Question: I installed artifactory (2.6.5) at a linux server. Started it and now i want to configure some stuff over the webinterface. But the webinterface doesnt look like it should.
Only thing I edit after the installation was the default port in the jetty.xml file.
No idea what the reason for this look (see Screenshot) is. So any help is appreciated.

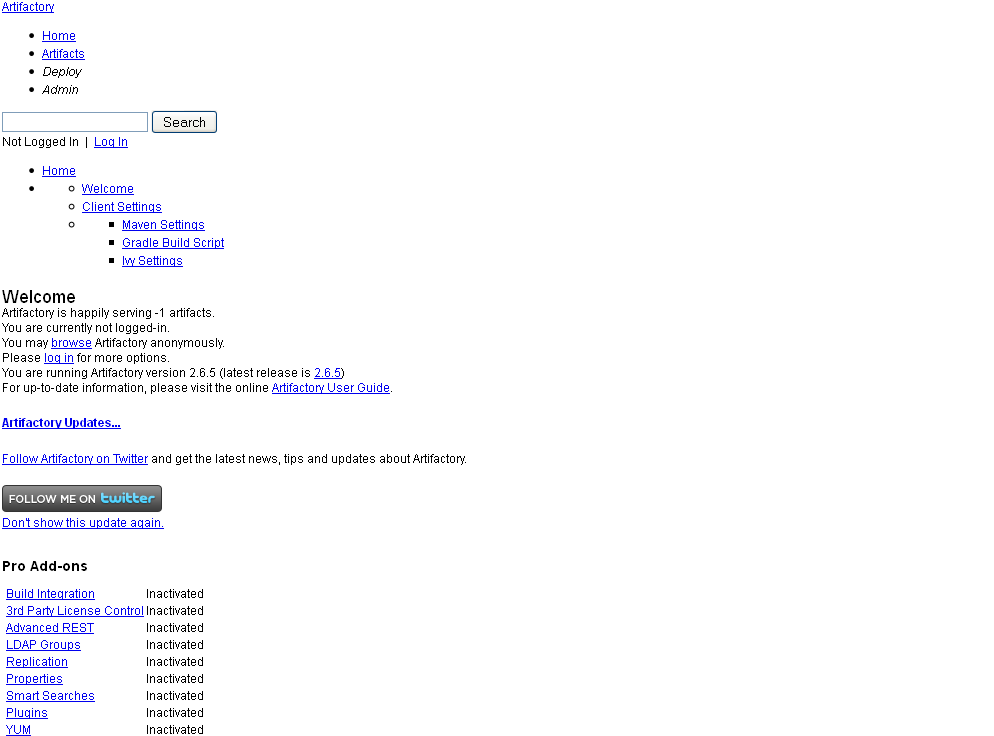
Answer: A couple of things could cause this:
1. Residual browser caches (very likely).
2. UI Resources blocked by the browser (quite unlikely).
The first case can be easily solved by clearing the browser's cache and re-loading the page.
The second case might require you to investigate which resources are being blocked (using the browser's console) and tweak the security settings/rules.